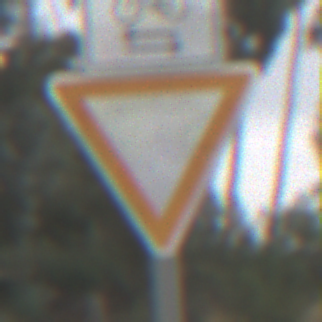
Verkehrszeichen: VorfahrtGewaehren
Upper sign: RichtungsangabeDurchPfeile9
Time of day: MorningAfternoon
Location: Outdoor (Nature)
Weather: Overcast
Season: NotSpecified
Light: Natural